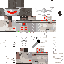
A female skeleton skin with pale skin, wearing red helmet dressed in a red robe top and red pants, featuring a closed mouth.